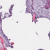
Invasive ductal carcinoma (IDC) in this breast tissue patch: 1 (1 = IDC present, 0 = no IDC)